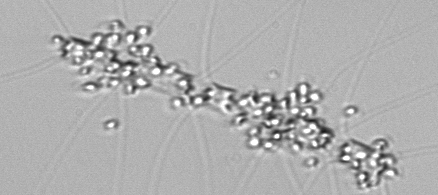
Label: Chaetoceros_didymus_TAG_external_flagellate